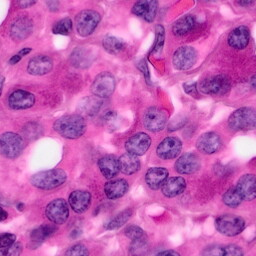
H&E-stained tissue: Pancreatic